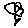
Label: flower